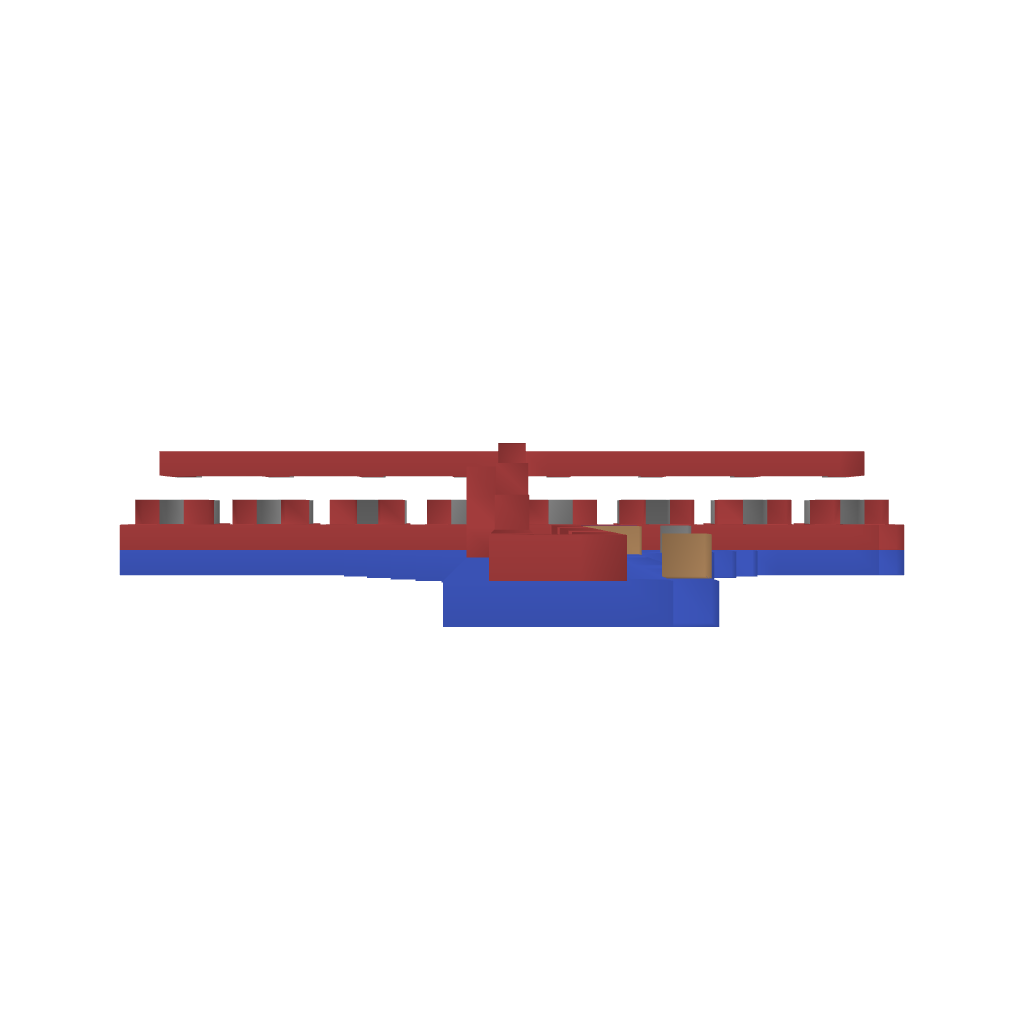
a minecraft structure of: Movecraft Gun-Ship bad low quality